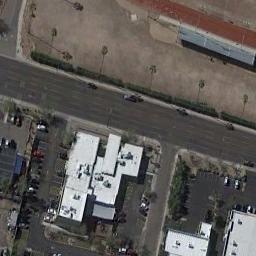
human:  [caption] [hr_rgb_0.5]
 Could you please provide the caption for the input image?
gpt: A straight freeway is a wasteland on one side and on the other side are some white buildings and parking lots .

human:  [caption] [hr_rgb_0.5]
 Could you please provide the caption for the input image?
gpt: There are three cars on each highway .

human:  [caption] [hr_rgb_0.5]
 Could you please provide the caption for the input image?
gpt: The freeway is next to the parking lot with some cars .

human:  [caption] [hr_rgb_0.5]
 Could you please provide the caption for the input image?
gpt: There are many buildings and roads and green plants on both sides of the freeway, There are several cars on the freeway, And many cars are parked on the open space beside the freeway .

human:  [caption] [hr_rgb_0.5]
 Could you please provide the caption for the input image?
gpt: There are some white buildings beside the freeway .